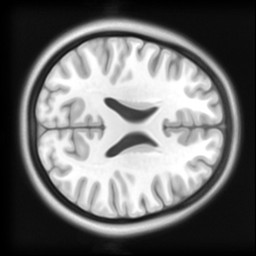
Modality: T1w
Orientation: axial